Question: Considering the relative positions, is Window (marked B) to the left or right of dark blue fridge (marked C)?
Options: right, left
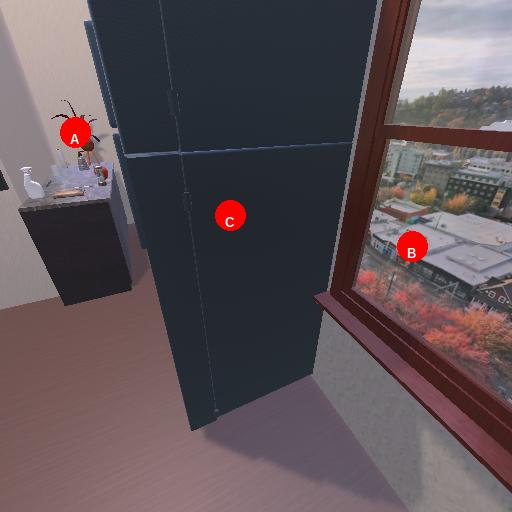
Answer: right